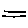
Label: line